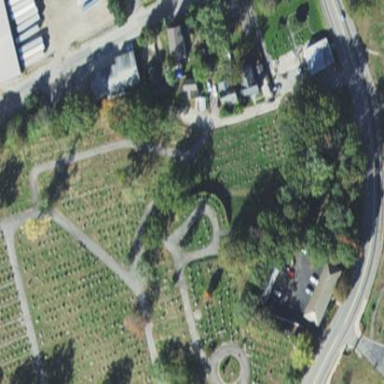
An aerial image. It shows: Cemetery.